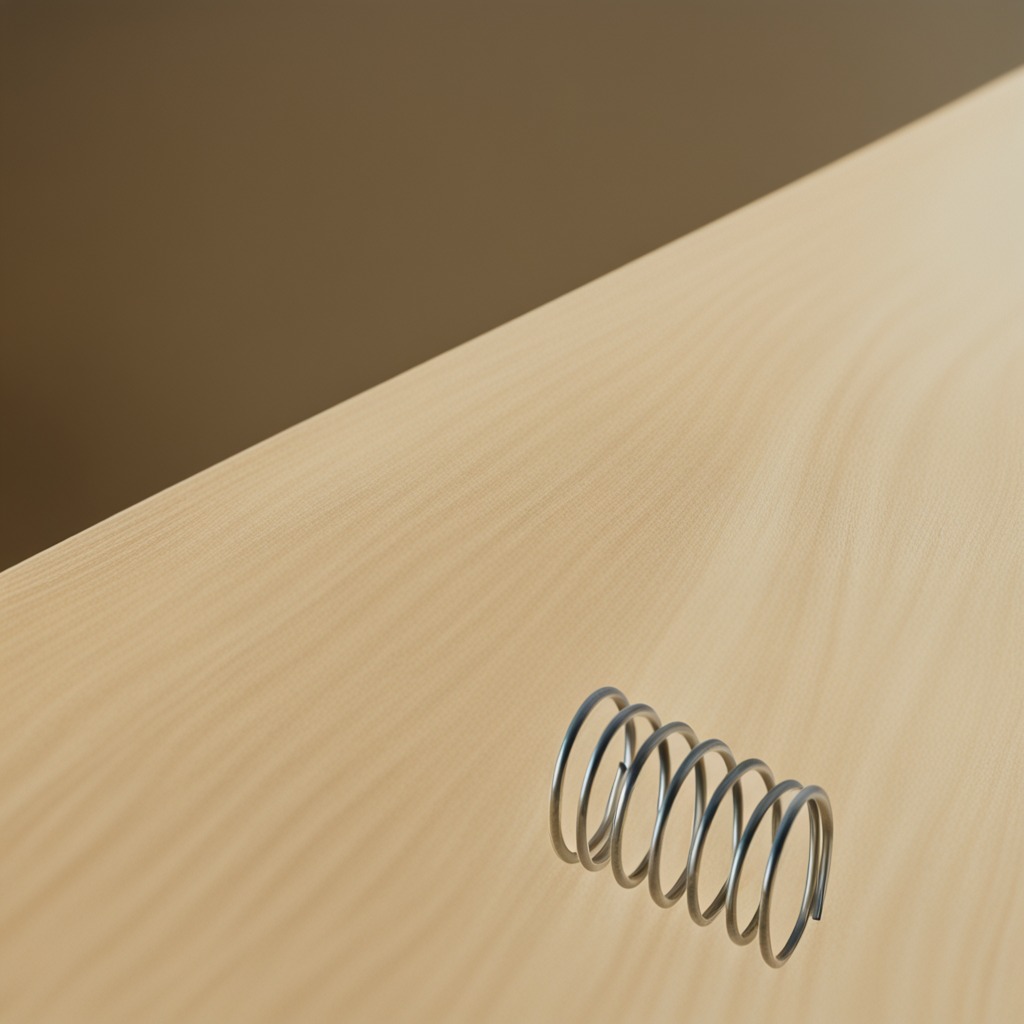
A coiled metal spring is lying on the plywood surface.